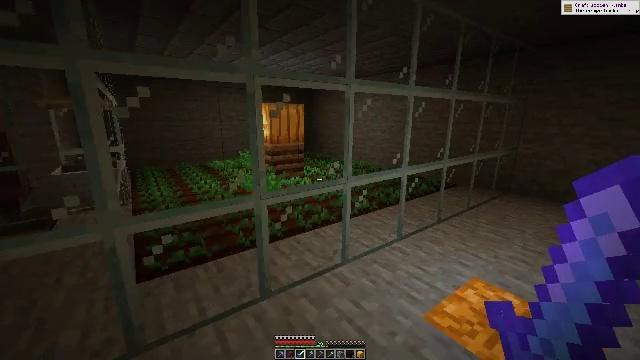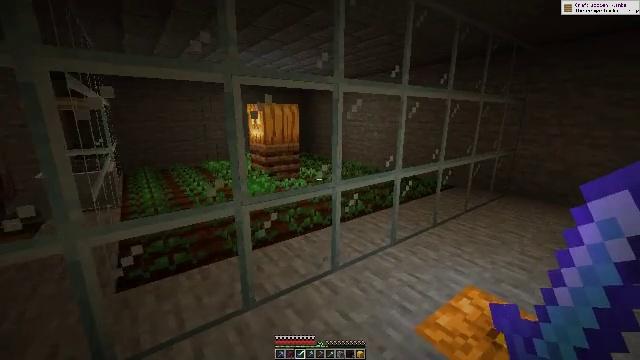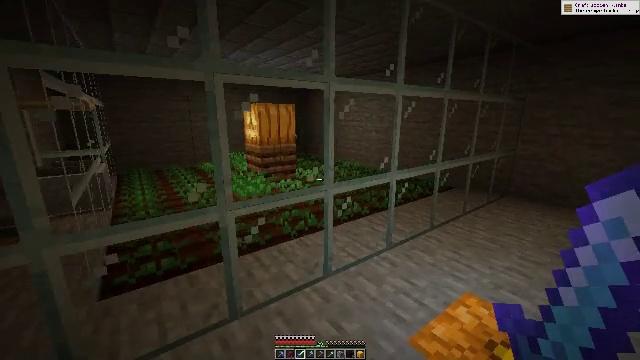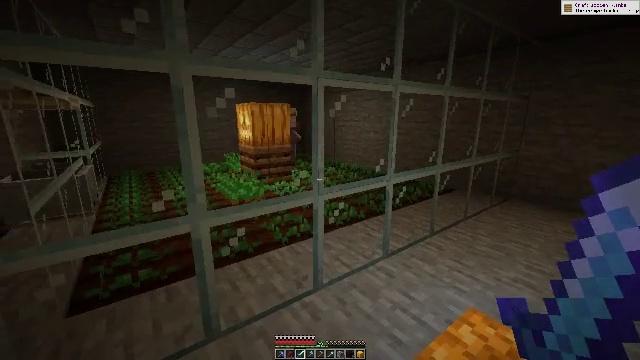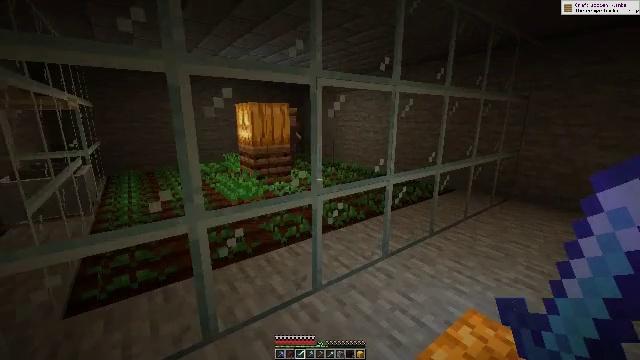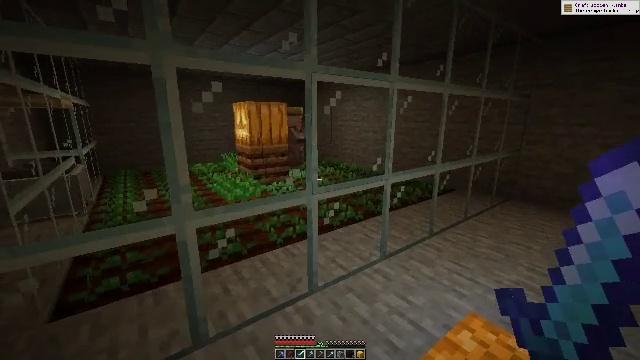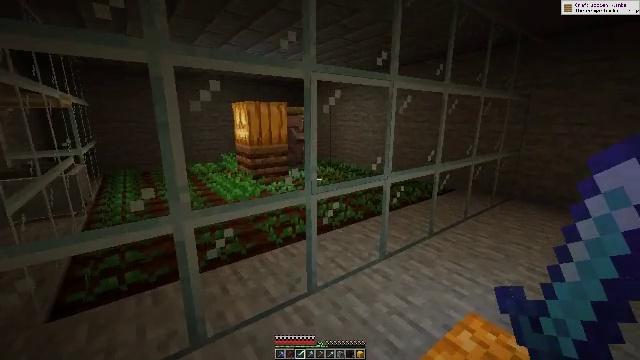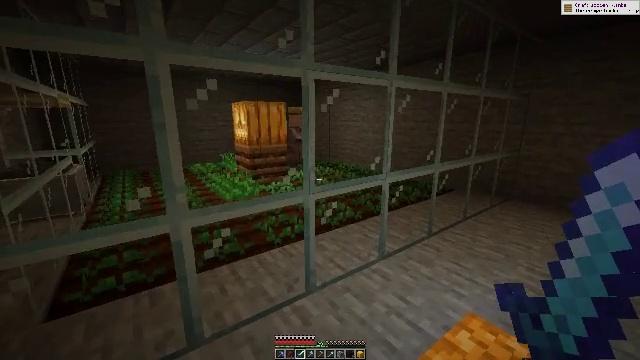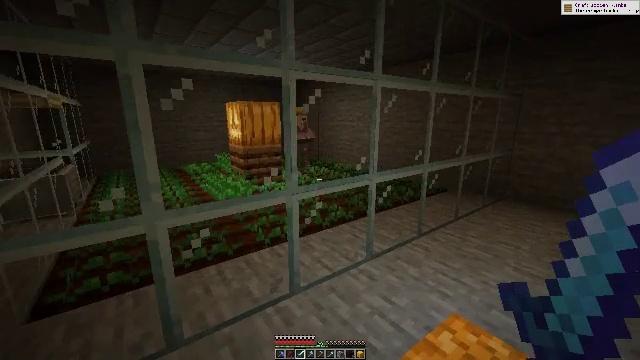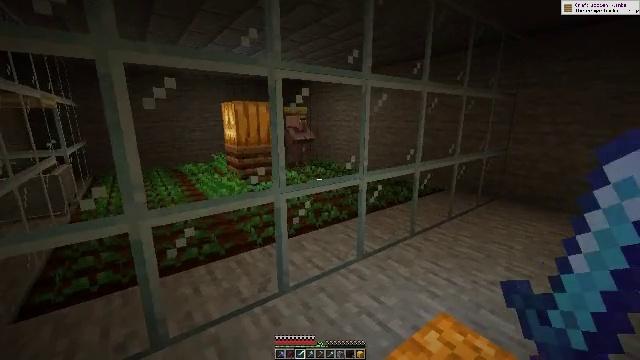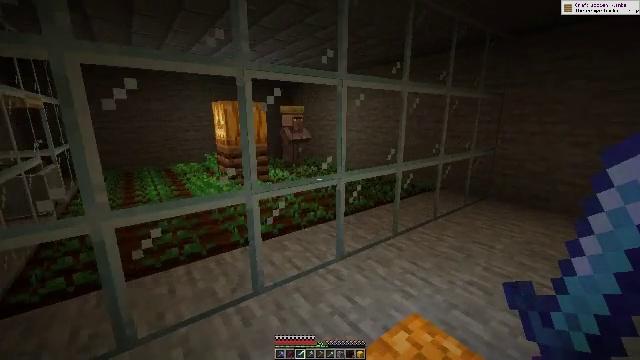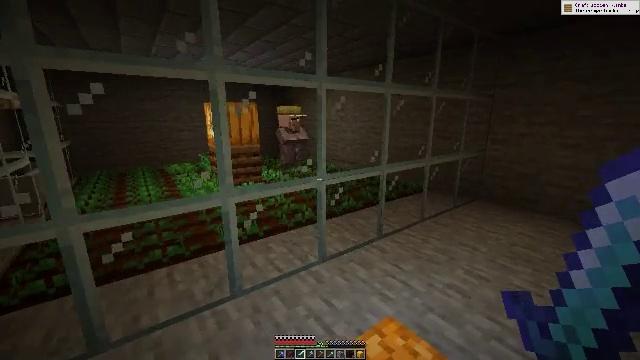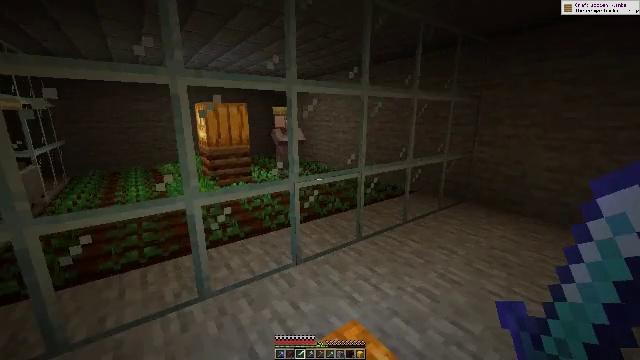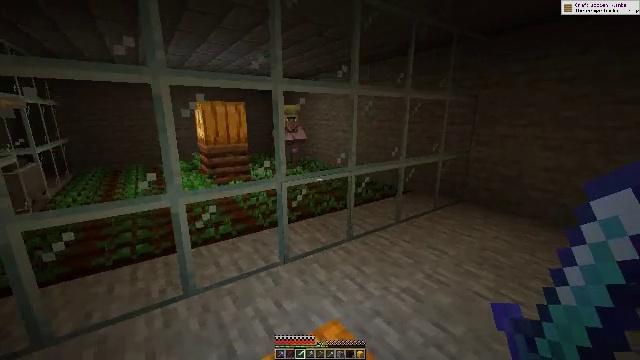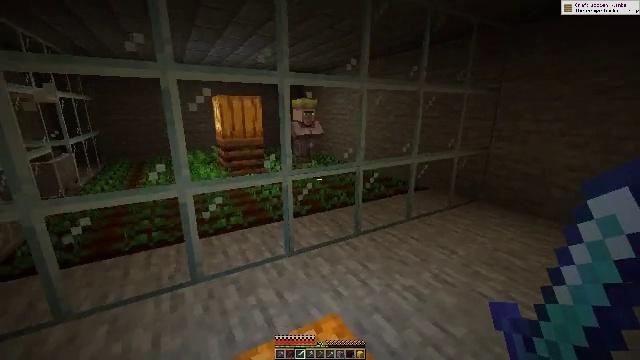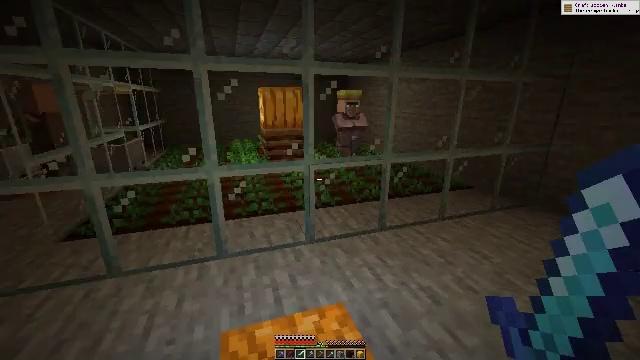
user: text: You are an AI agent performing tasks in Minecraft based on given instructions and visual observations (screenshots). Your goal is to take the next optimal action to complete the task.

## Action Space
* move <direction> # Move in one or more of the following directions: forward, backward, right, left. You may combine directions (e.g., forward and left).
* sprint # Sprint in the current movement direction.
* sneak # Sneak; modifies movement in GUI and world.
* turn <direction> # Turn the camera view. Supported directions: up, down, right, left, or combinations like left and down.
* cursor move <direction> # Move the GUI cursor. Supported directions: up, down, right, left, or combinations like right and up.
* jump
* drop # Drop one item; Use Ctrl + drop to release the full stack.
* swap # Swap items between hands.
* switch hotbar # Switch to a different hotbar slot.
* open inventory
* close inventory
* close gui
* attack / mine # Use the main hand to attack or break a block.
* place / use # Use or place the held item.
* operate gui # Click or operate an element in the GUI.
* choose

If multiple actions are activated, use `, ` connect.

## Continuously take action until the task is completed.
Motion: motion action
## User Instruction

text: Remove and gather vines.
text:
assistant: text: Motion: move forward and move right
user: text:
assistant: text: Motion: move forward
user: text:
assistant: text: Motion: no_op
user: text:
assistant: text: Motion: no_op
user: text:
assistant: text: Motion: no_op
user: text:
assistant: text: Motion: no_op
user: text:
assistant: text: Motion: move right
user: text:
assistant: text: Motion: move right
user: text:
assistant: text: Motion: move right
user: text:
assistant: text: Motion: move right
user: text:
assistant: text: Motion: move right
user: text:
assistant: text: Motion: move right
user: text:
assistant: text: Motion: move right, turn left
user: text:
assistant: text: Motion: move right, turn left and down
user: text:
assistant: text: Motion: move right, turn left and down
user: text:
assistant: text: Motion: move right, turn left
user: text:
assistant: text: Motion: turn left
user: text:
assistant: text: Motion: turn left and up
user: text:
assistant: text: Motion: no_op
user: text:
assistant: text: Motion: no_op
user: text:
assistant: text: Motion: no_op
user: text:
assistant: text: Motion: no_op
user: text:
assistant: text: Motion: no_op
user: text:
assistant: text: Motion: no_op
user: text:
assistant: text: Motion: no_op
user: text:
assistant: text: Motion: no_op
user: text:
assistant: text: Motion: no_op
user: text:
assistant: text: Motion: no_op
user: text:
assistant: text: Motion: move left
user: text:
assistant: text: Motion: move left